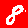
Digit: 8